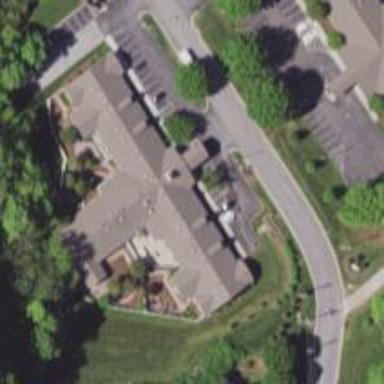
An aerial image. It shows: Nursing home building.